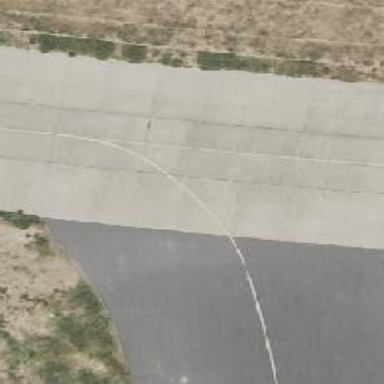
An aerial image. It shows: Asphalt footway.